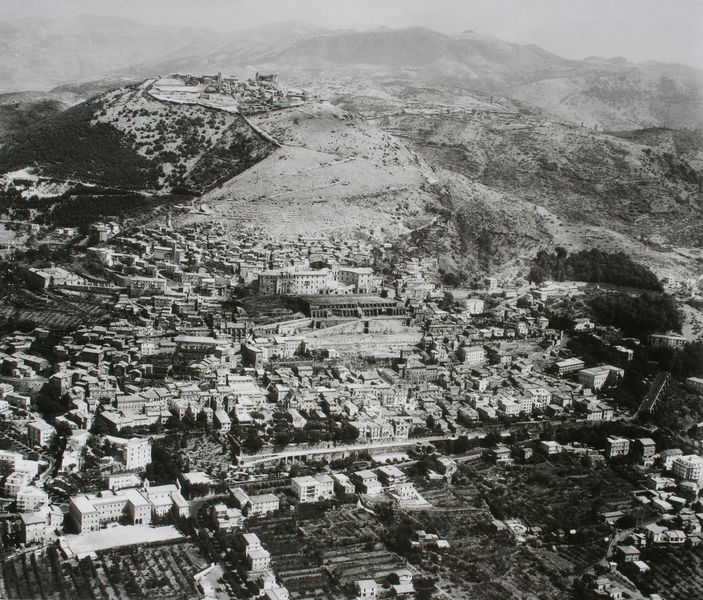
Titel: Luftaufnahme von Palestrina
Standort: Palestrina
Institution: Heiligtum der Fortuna
Schlagwörter: berg, dunkel, schatten, weiß, wolken, bäume, landschaft, stadt, grau, hell, schwarz, straße, gebäude, haus, weg, wiese, wolke, feld, felder, häuser, hügel, wege, wiesen, tal, wald, ansicht, berge, gebirge, gipfel, dorf, dunst, nebel, schlucht, foto, fotografie, luftaufnahme, straßen, schluchten, siedlung, gärten, flugzeug, krater, lichtbild, lict